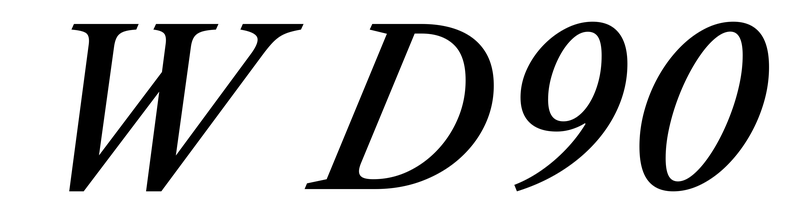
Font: LibreCaslonText-Italic_Medium_Italic